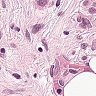
Metastatic tissue present: yes